Question: I am implementing Uiswitch inside my uiactionsheet, I've successfully placed it where i wanted to, but couldn't get the way to USE it. here's is my code:
'''
switchButton = [[UISwitch alloc] init];
[mySheet addSubview:switchButton];
[mySheet showInView:self.view];
UILabel *instruction = [[UILabel alloc] init];
[instruction setBackgroundColor:[UIColor clearColor]];
[instruction setText:@"Daily"];
[mySheet addSubview:instruction];
// get the dimension of the sheet to position the switch
CGSize parentSize = mySheet.frame.size;
CGRect rect = switchButton.frame;
rect.origin.x = parentSize.width/2.0 - rect.size.width + 90;
rect.origin.y = parentSize.height - rect.size.height + 90 ;
switchButton.frame = rect;
//get the dimension of the sheet to possition the label
rect.origin.x = parentSize.width/2.0 - rect.size.width -20;
rect.origin.y = parentSize.height - rect.size.height + 90 ;
instruction.frame = rect;
'''
I've initialized my switch button as an iboutlet. In actionsheet's function I'm trying to do this.
'''
-(void)actionSheet:(UIActionSheet *)actionSheet clickedButtonAtIndex: (NSInteger)buttonIndex{
switch (buttonIndex) {
case 0:
{
NSLog(@"Yes Button is working");
}
break;
case 1:
{
if(switchButton.on){
NSLog(@"IS on ?");
}
else {
NSLog(@"Is off?");
}
}
default:
break;
}
'''

**IMP I've also tried on more thing i had created "-(ibAction)funct" for it but when I did this I couldn't get the to link this with my switch **
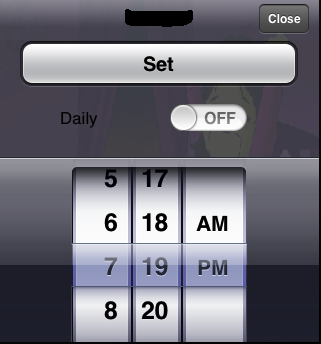
Answer: the following code will help
'''
switchButton = [[UISwitch alloc] init];
[switchButton addTarget:self action:@selector(setState:) forControlEvents:UIControlEventTouchUpInside];
'''